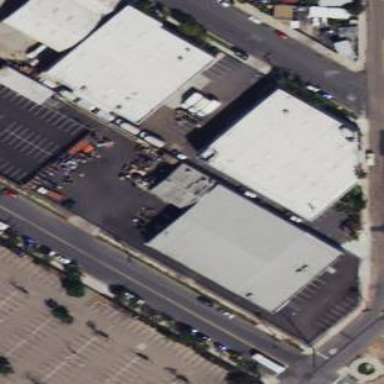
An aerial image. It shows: Industrial building.